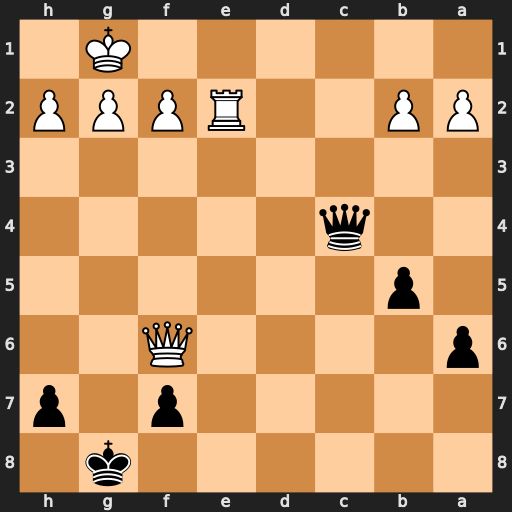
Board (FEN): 6k1/5p1p/p4Q2/1p6/2q5/8/PP2RPPP/6K1
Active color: b
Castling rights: -
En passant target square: -
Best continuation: Qc1+ Re1 Qxe1#